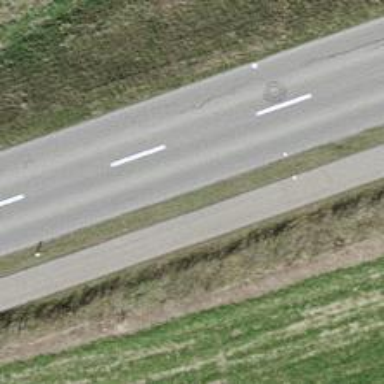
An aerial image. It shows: Asphalt cycleway.